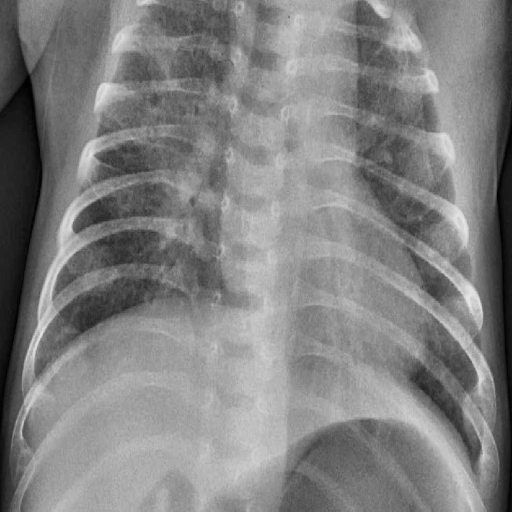
Finding: PNEUMONIA